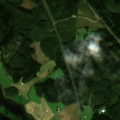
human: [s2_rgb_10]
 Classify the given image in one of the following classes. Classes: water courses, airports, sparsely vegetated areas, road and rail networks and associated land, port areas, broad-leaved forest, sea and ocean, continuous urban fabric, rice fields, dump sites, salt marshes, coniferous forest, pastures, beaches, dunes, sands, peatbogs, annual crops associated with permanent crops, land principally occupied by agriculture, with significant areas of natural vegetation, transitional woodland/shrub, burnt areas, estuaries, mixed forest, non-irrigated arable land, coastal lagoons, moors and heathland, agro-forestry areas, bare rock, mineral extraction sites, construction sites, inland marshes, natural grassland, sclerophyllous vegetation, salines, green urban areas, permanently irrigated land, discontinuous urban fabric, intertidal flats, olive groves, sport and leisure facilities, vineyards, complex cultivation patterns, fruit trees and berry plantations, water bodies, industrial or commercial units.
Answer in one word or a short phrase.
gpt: non-irrigated arable land, land principally occupied by agriculture, with significant areas of natural vegetation, coniferous forest, mixed forest